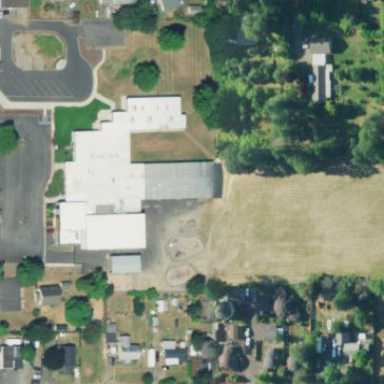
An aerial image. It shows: School.